Interaction volume radius: 5 \u00c5
Interaction volume height: 25 \u00c5
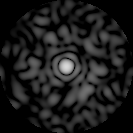
Disorder parameter: 0.8343